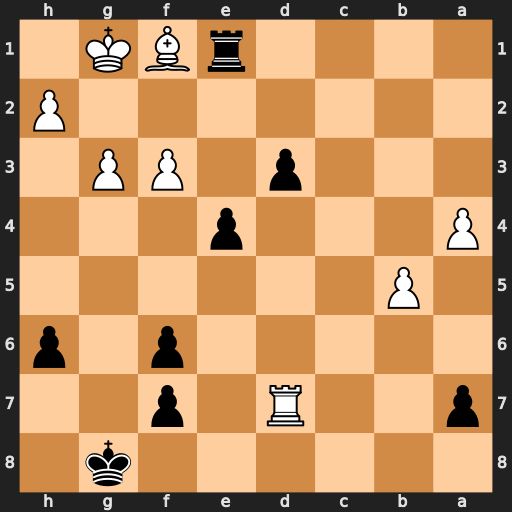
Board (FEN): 6k1/p2R1p2/5p1p/1P6/P3p3/3p1PP1/7P/4rBK1
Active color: b
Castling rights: -
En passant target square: -
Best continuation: e3 Kg2 d2